Question: I have a dropdownlist control in my MFC dialog.

TIn it will be a list with almost all Windows Messages. Being so many, the user will find them harder. So I want that when the user right-clicks the drop-down, a window should open to provide some search elements.
I don't know exactly how to make the right-click event.
This is my .rc file code:
'''
COMBOBOX IDC_WM,98,7,152,30,CBS_DROPDOWNLIST | CBS_AUTOHSCROLL | CBS_SORT | WS_VSCROLL | WS_TABSTOP
'''
I tried with "Create event handler" ption in Visual Studio, but I didn't find the right-click event.
Can anyone help me please?
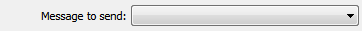
Answer: In your dialog that is parent for the combobox override PreTranslateMessage.
Add the following code:
'''
BOOL CMyDlg::PreTranslateMessage(MSG* pMsg)
{
if(pMsg->message == WM_RBUTTONUP)
{
if(pMsg->hwnd == m_myCombobox.GetSafeHwnd())
{
// do advanced search here
return TRUE;
}
}
return CDialog::PreTranslateMessage(pMsg);
}
'''